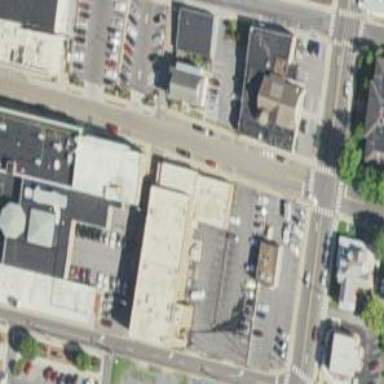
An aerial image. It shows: Commercial building.